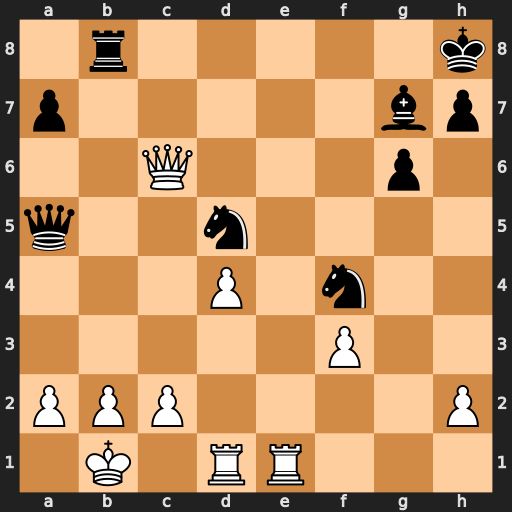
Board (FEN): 1r5k/p5bp/2Q3p1/q2n4/3P1n2/5P2/PPP4P/1K1RR3
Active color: w
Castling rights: -
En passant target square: -
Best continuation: Re8+ Bf8 Rxb8